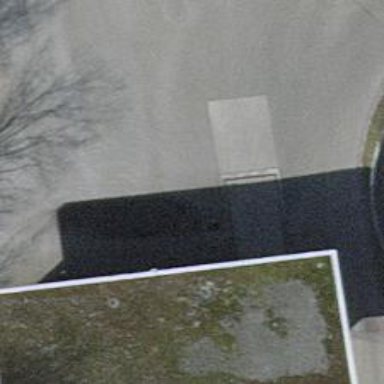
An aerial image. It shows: View of roof of building.